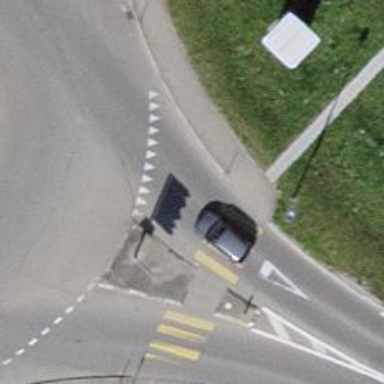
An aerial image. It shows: Road with "give way" sign.